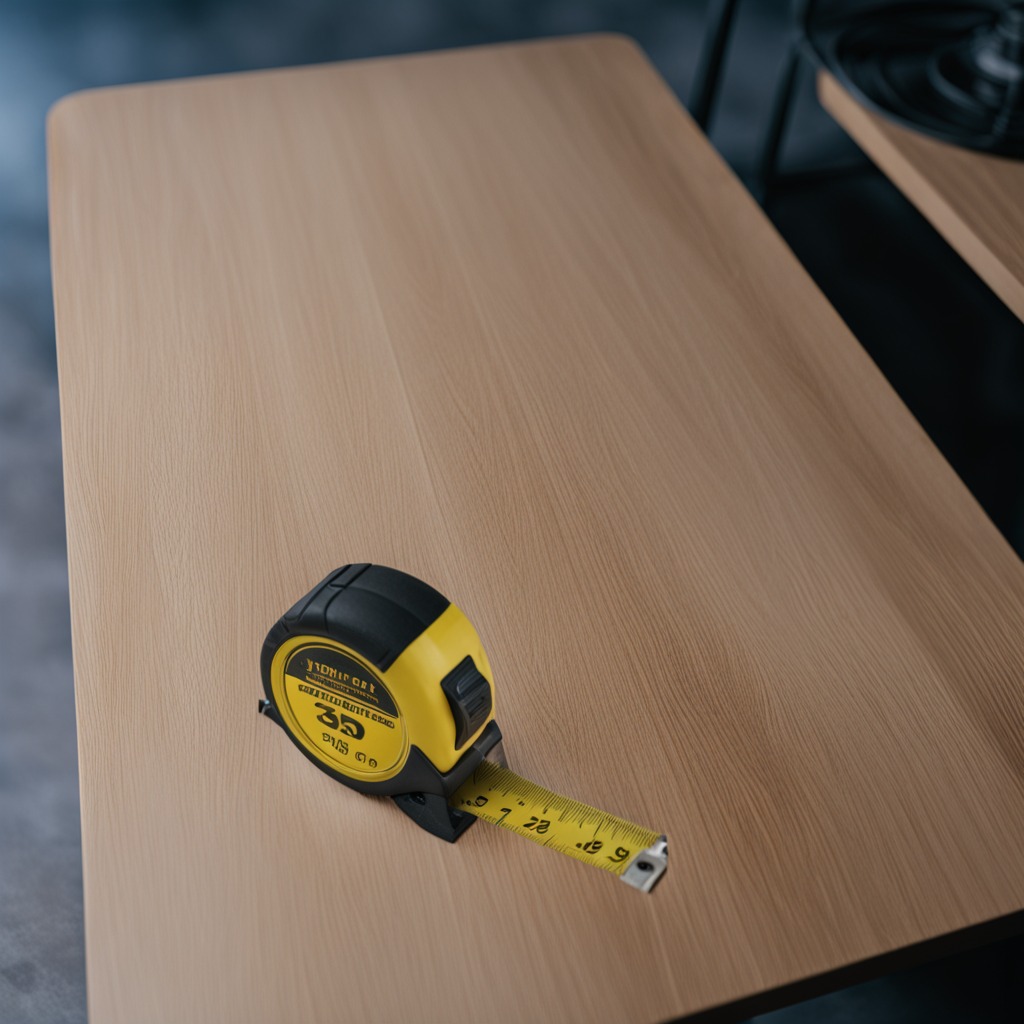
A measuring tape lies on a old table with faint burn marks in a small garage at twilight.